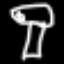
Label: mushroom